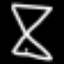
Label: hourglass